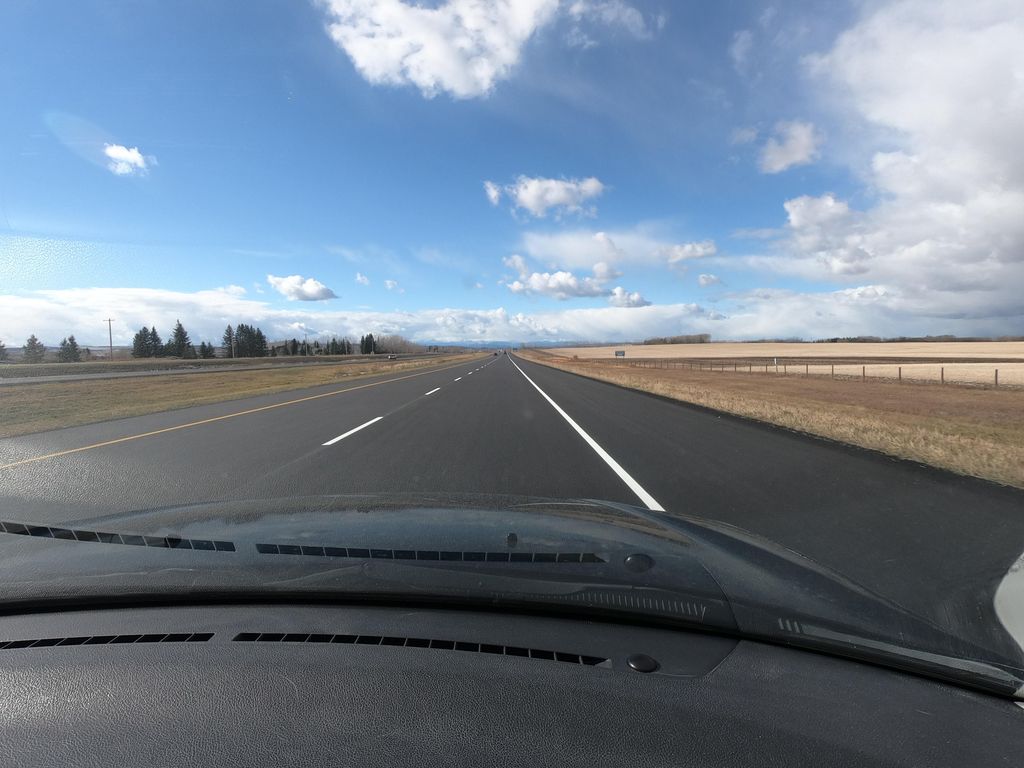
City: calgary